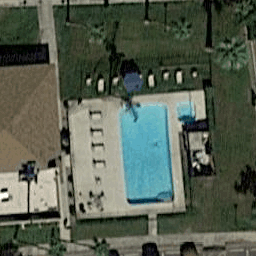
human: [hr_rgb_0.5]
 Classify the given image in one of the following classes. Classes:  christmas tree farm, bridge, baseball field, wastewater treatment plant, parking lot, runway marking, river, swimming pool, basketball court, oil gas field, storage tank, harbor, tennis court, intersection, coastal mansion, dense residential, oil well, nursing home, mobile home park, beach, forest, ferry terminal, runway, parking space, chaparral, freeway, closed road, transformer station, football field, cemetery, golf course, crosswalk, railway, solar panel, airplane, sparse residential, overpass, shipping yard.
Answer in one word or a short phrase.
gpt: swimming pool